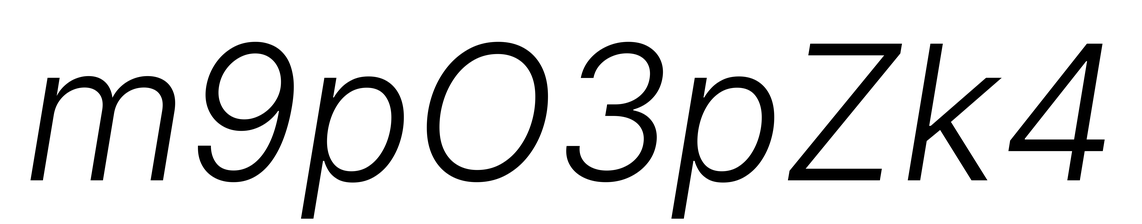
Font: Inter-Italic_Light_Italic